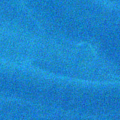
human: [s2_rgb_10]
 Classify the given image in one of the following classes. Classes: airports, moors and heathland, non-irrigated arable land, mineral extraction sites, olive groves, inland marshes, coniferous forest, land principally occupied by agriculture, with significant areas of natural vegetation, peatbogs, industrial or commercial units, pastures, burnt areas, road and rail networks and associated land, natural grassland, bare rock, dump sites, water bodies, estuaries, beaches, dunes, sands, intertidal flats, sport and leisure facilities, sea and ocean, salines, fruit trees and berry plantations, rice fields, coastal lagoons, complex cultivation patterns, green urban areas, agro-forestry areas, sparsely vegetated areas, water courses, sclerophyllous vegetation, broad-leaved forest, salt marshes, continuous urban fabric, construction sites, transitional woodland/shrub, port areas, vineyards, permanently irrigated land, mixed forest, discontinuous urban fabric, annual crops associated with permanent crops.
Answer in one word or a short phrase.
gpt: sea and ocean